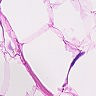
Metastatic tissue present: no